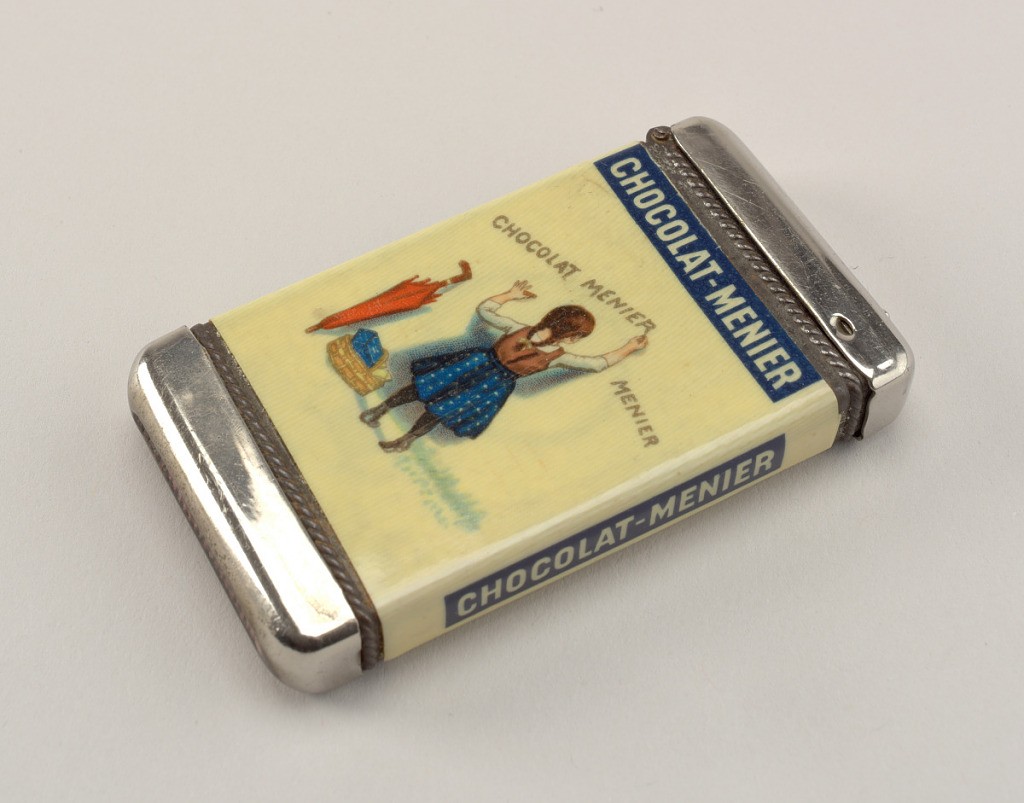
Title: Chocolat Menier
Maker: Whitehead & Hoag Company
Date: ca. 1905
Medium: Plated metal, printed celluloid
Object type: Matchsafe
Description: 1980-14-1416: A rectangle matchsafe with rounded corners. The fr...